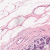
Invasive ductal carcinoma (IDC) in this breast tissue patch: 0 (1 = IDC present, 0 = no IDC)